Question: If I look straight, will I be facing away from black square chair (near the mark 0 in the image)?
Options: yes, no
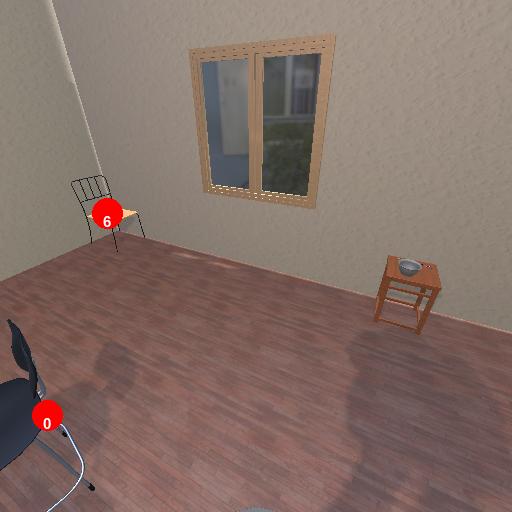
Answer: yes